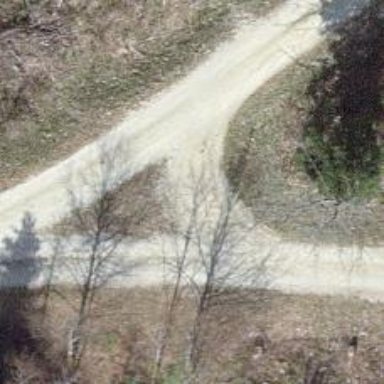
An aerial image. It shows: Unpaved track road.